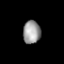
Tissue: lung
Cell type: T cells
Senescence score: 0.6014
Nuclear area (px): 397
Mean DAPI intensity: 154.133